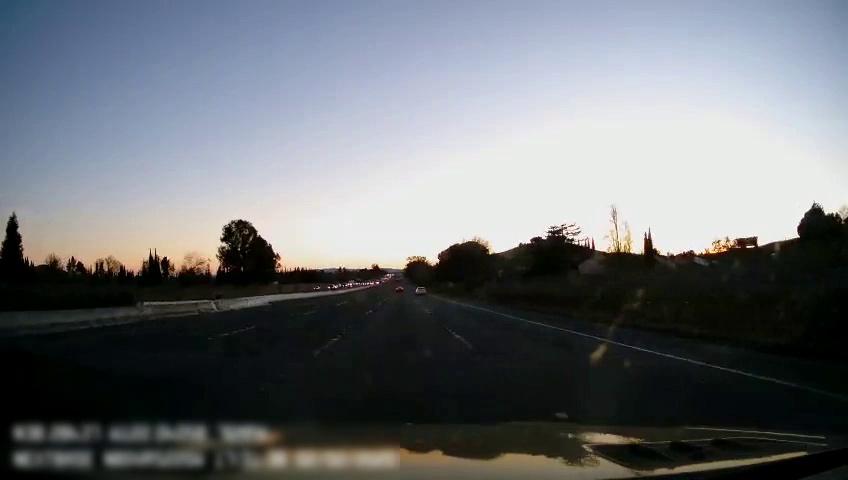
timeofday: Day
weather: Sunny
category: Drivable Space
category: Vehicles | Car
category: Lanes | Current Lane
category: Lanes | Current Lane
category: Lanes | Alternate Lane
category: Lanes | Alternate Lane